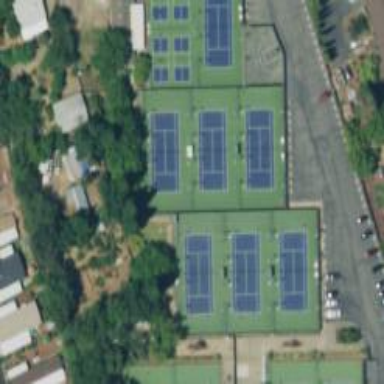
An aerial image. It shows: Tennis court on the leisure land pitch.